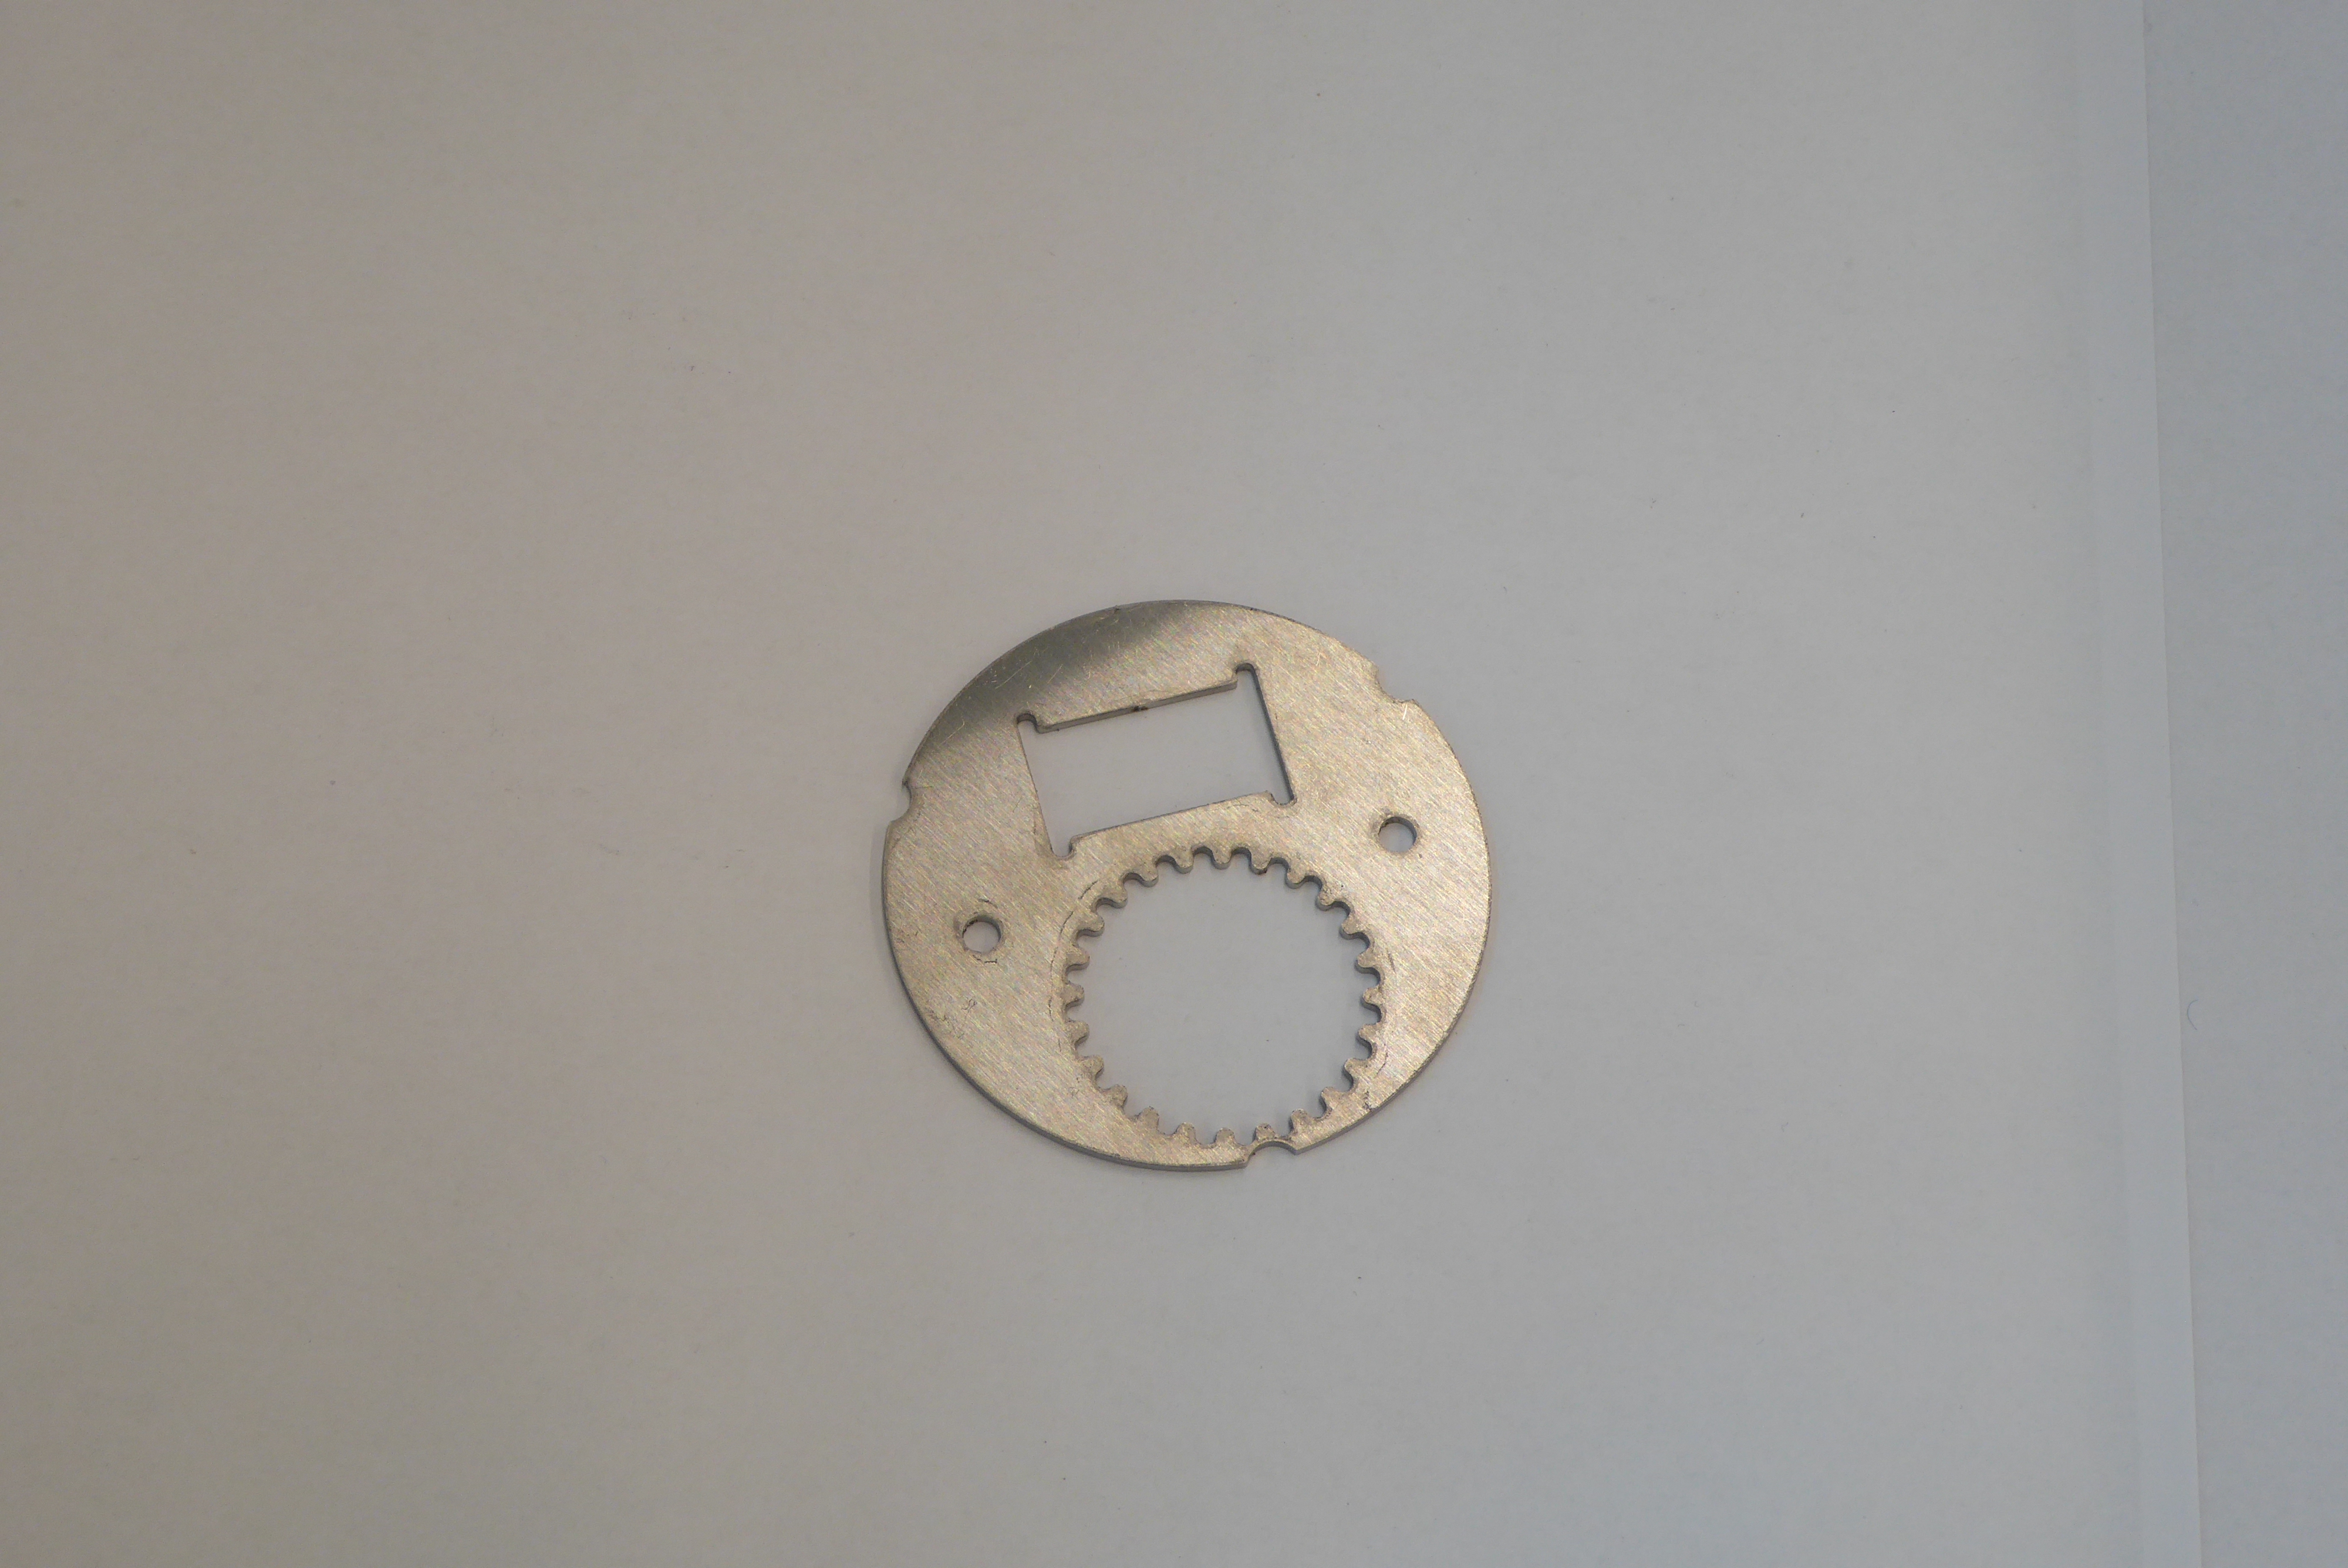
Label: Bottle Opener - Inlay